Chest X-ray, AP view. Patient: 68 years old, sex M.
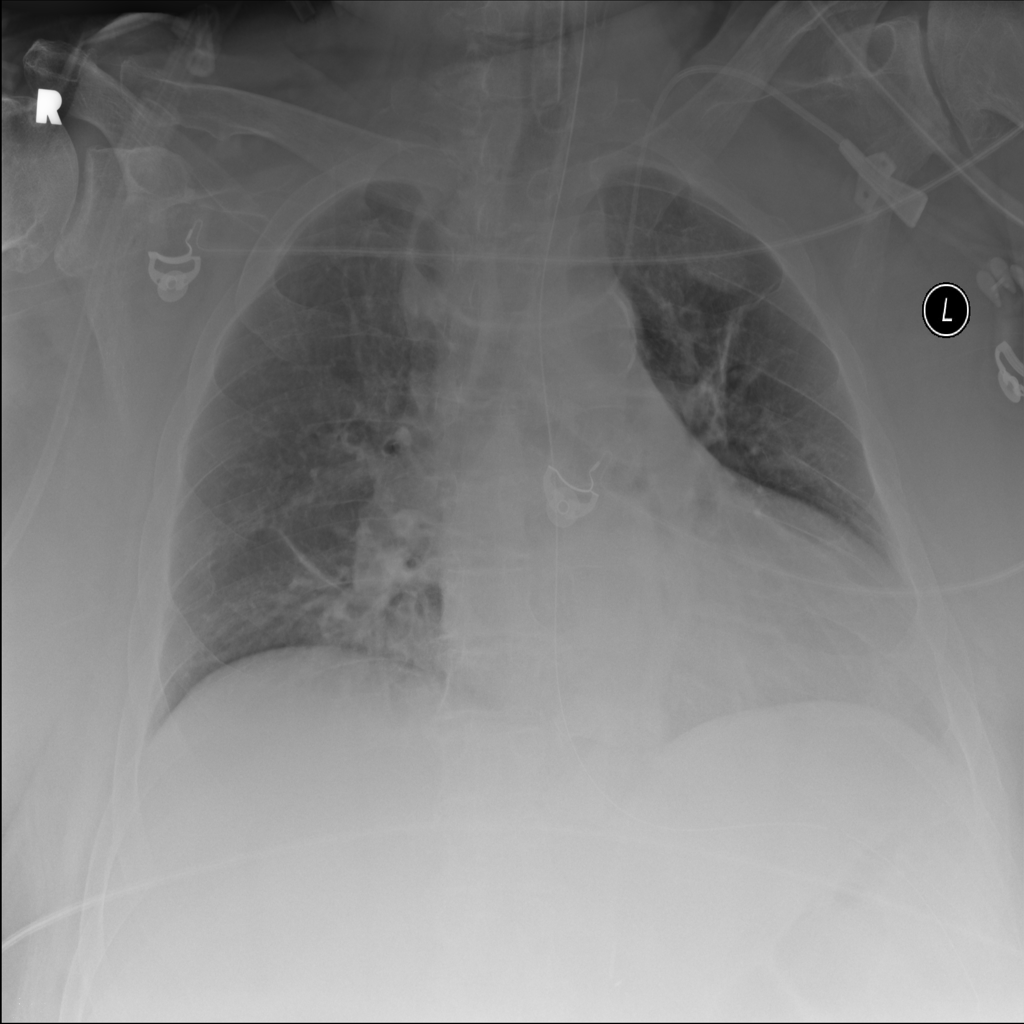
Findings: Atelectasis, Infiltration